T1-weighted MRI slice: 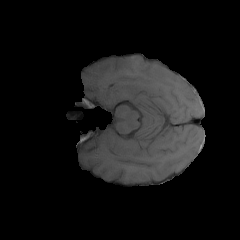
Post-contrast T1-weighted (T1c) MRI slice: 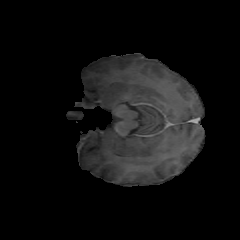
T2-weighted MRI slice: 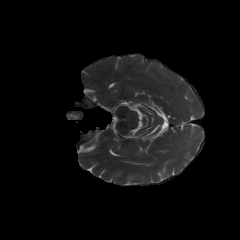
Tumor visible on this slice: no